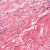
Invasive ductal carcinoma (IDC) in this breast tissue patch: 0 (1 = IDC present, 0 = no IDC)